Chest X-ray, AP view. Patient: 28 years old, sex M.
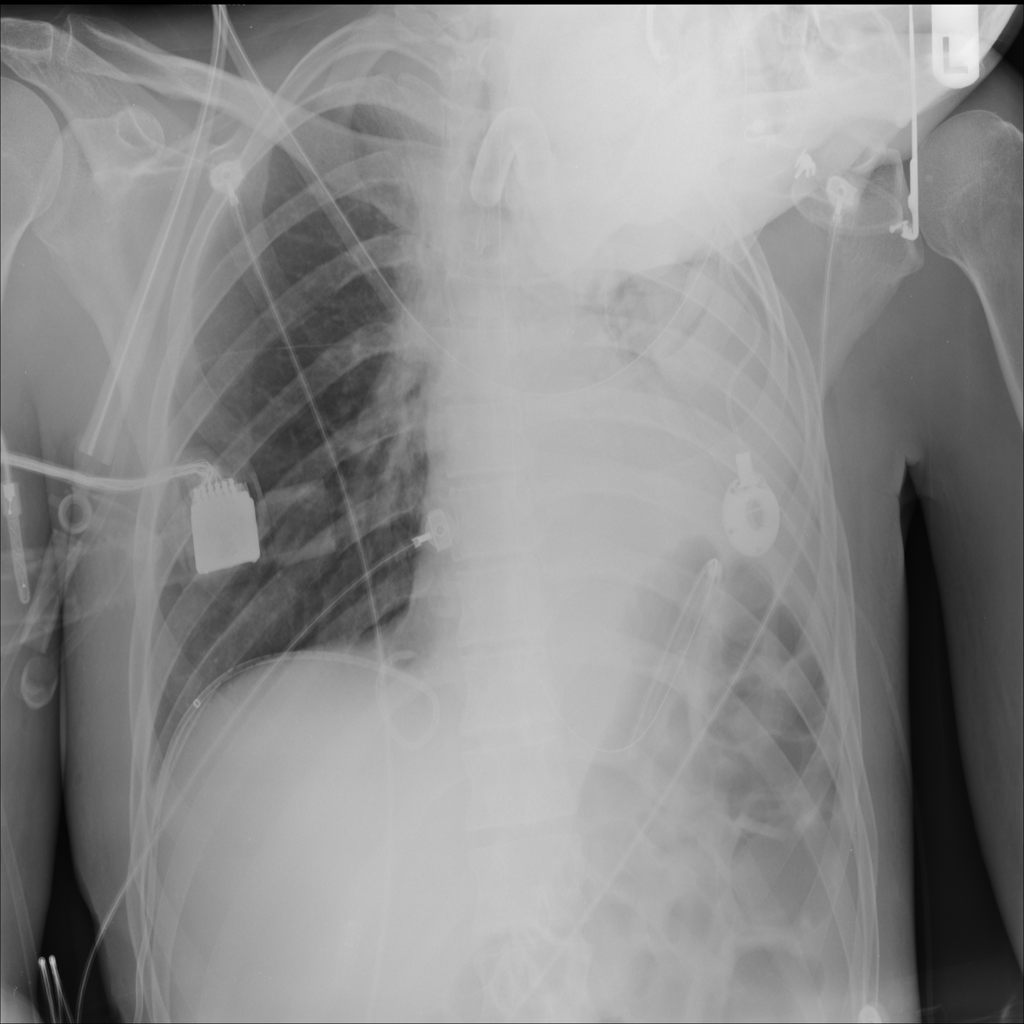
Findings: No Finding